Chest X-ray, AP view. Patient: 47 years old, sex F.
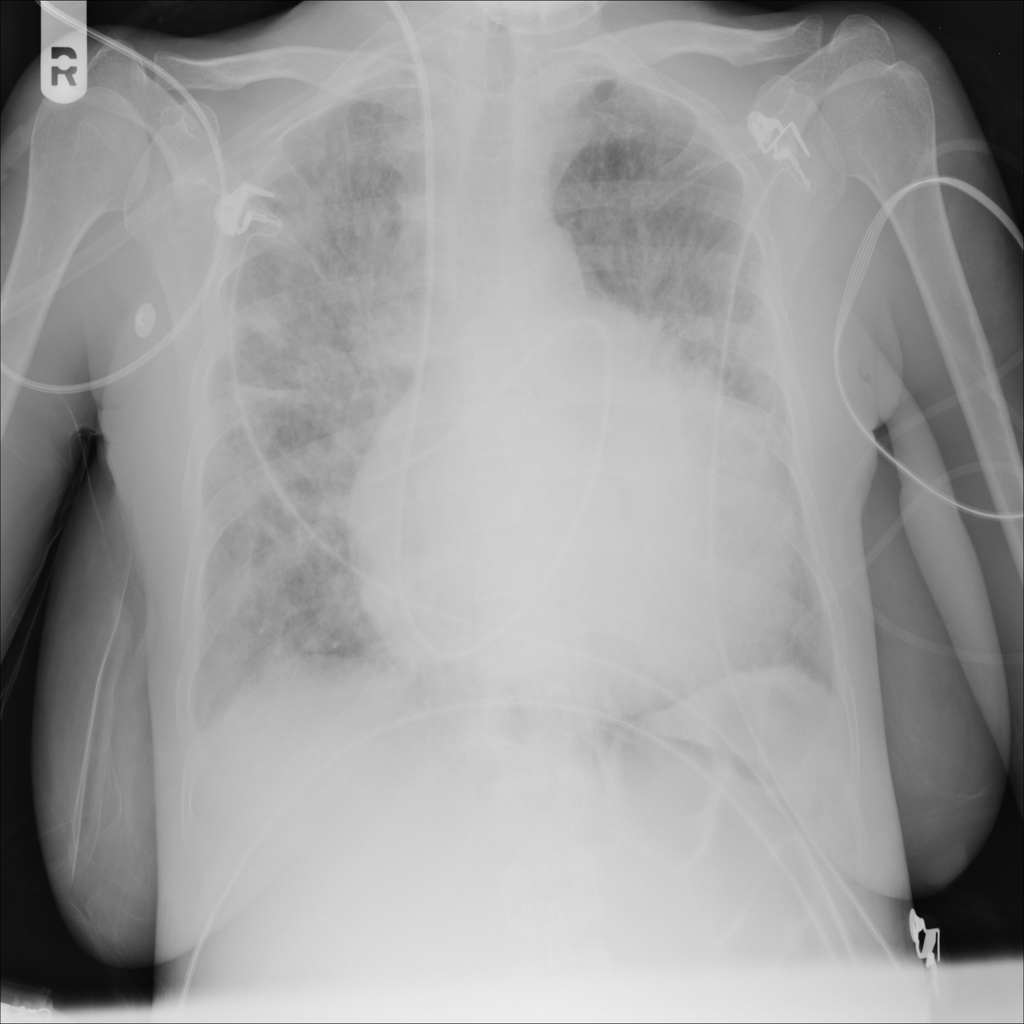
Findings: Infiltration